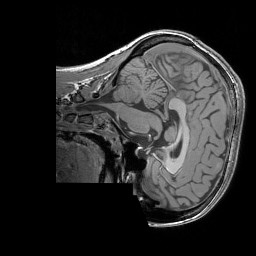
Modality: T1w
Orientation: sagittal
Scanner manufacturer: siemens
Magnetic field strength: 3 T
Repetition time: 1.83 s
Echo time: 0.00303 s